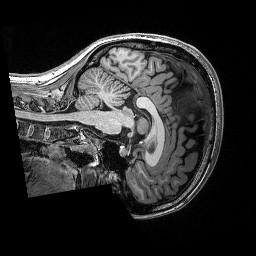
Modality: T1w
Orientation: sagittal
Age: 21
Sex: female
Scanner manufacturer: siemens
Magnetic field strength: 3 T
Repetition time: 2.53 s
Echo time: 0.0033 s